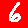
Digit: 6